Question: I have a layout which has an adview under an imageview.In some conditions i am making the imageview invisible which makes my adview to not adjust properly since(android:layout_below attribute i have given to my adview).
'
'''
<ImageView
android:id="@+id/previous"
android:layout_width="wrap_content"
android:layout_height="wrap_content"
android:layout_alignParentLeft="true"
android:layout_marginLeft="5dp"
android:layout_marginTop="10dp"
android:background="@drawable/le"
android:clickable="true"
android:contentDescription="@string/app_name"
android:onClick="previous"
android:paddingBottom="3dp" >
</ImageView>
<ImageView
android:id="@+id/next"
android:layout_width="wrap_content"
android:layout_height="wrap_content"
android:layout_alignParentRight="true"
android:layout_marginRight="5dp"
android:layout_marginTop="10dp"
android:background="@drawable/ri"
android:clickable="true"
android:contentDescription="@string/app_name"
android:onClick="next"
android:paddingBottom="3dp" >
</ImageView>
<com.google.ads.AdView
android:id="@+id/adView"
android:layout_width="fill_parent"
android:layout_height="wrap_content"
ads:adSize="BANNER"
ads:adUnitId="PUB ID"
android:layout_below="@+id/next"
ads:loadAdOnCreate="true" />
<TextView
android:id="@+id/tv"
android:layout_width="wrap_content"
android:layout_height="wrap_content"
android:layout_centerHorizontal="true"
android:layout_marginTop="18dp"
android:layout_below="@+id/adView"
android:textColor="@color/red"
android:textSize="20dp"
android:textStyle="bold" />
<ListView
android:id="@+id/list"
android:layout_width="fill_parent"
android:layout_height="fill_parent"
android:layout_below="@+id/tv"
android:layout_marginTop="6dp"
android:cacheColorHint="#<PHONE>"
android:clickable="false"
android:dividerHeight="30.0dp"
android:fadingEdge="none"
android:focusable="false"
android:focusableInTouchMode="false"
android:scrollbars="none" >
</ListView>
'''
'
I have used Layout_above attribute for adview to place it above textview since the textview is always visible.But when i do that i got an error saying circular dependencies are not possible in releative layout .Below is the image for better understanding.

How can i solve this.Any suggestions are appreciated.
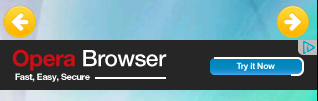
Answer: How are you making the 'ImageView' invisible? If you are using 'imgView.setVisibility(View.INVISIBLE)', the adView should retain its position.